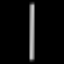
Label: line